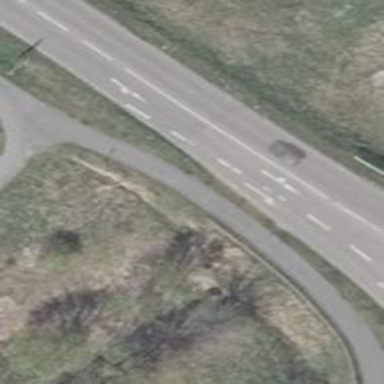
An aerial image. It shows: Tertiary road with asphalt surface.